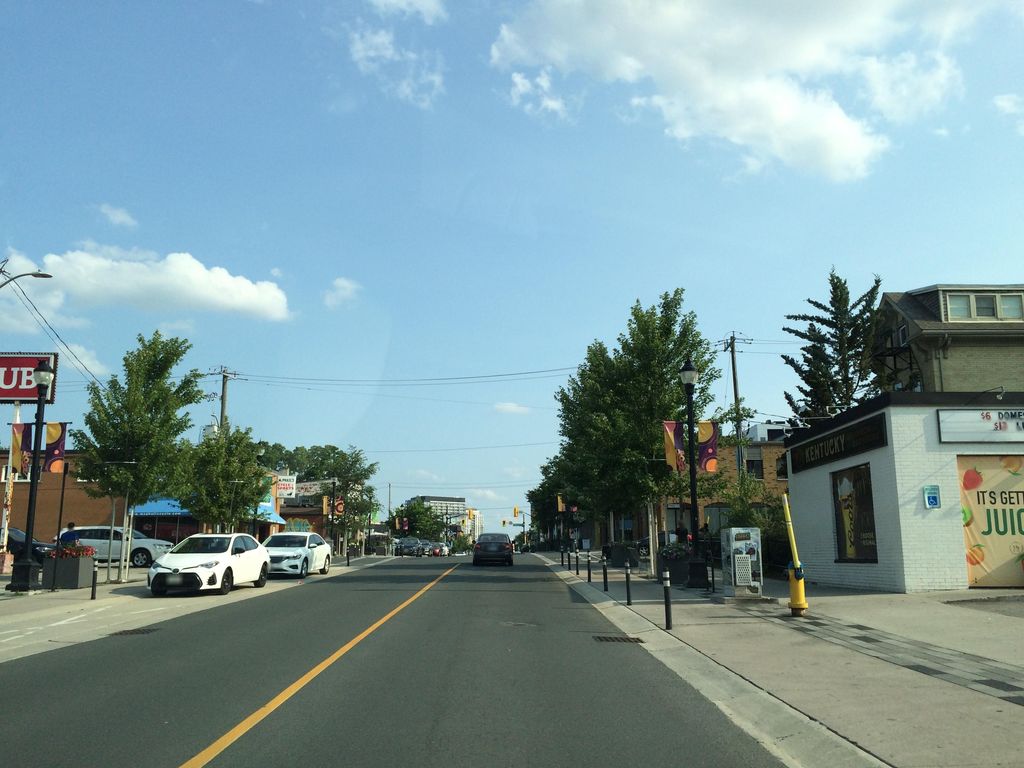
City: kitchener-waterloo